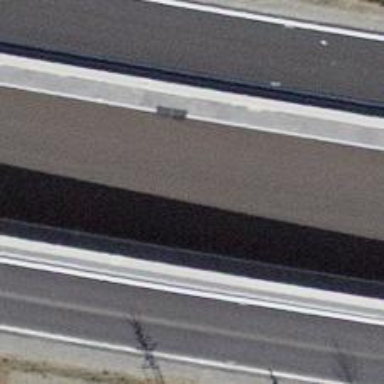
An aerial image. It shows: Primary road with asphalt surface.